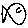
Label: fish